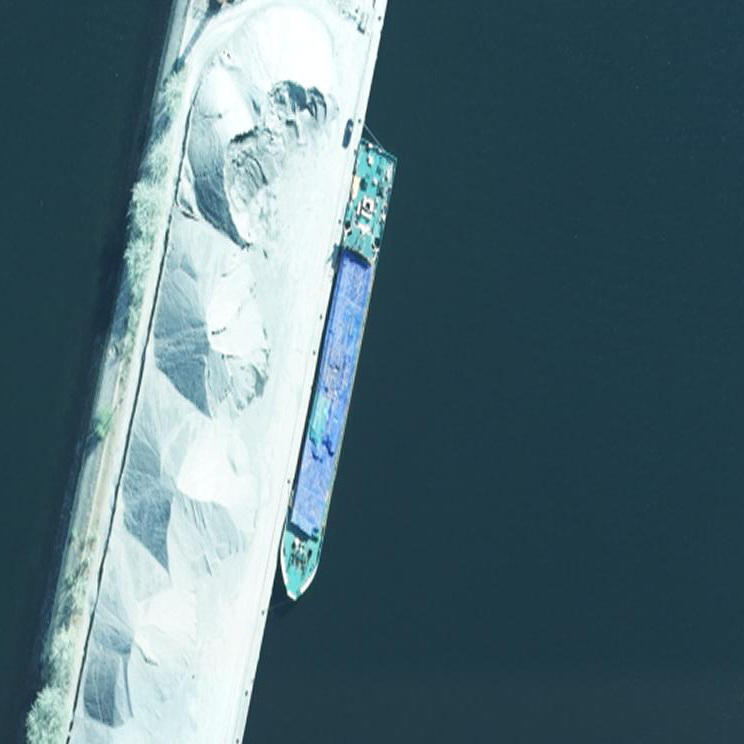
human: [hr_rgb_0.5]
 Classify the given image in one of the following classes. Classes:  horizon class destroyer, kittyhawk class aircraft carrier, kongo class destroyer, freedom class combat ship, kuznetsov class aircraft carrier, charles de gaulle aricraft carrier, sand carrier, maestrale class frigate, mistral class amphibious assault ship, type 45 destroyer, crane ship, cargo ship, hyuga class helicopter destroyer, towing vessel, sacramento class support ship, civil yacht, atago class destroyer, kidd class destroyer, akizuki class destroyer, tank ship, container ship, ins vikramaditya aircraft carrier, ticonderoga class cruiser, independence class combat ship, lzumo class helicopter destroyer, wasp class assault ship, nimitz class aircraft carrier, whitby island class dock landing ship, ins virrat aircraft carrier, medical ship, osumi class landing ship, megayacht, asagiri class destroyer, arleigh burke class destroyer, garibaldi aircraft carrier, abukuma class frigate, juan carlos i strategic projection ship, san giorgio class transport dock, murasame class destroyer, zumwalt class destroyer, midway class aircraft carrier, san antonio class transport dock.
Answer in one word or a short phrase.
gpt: Sand carrier